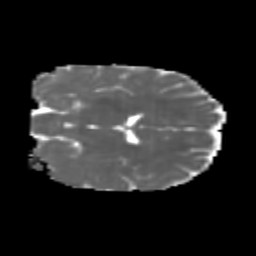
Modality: MD
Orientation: coronal
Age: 6
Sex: male
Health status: healthy